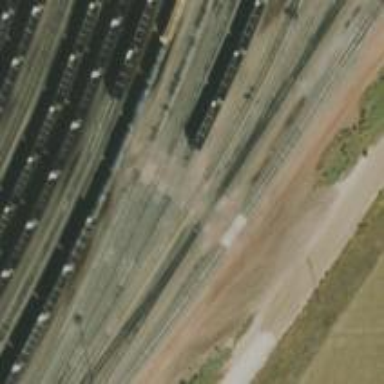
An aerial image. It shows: Railway yard in service.